Aerial crown-view tile of a tropical tree (Barro Colorado Island, Panama), acquired 20241014:
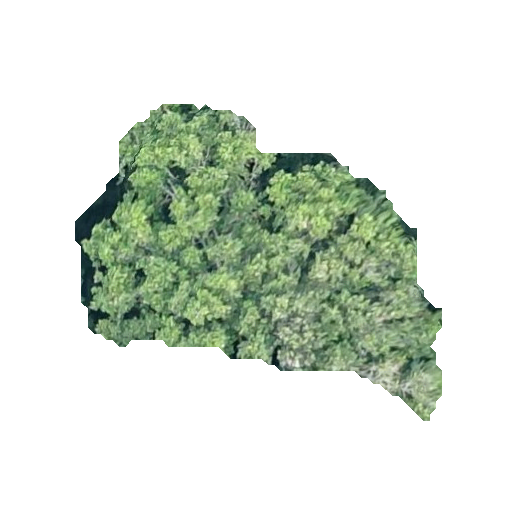
Species: Poulsenia armata
GBIF accepted scientific name: Poulsenia armata
Crown area: 111.143 m²